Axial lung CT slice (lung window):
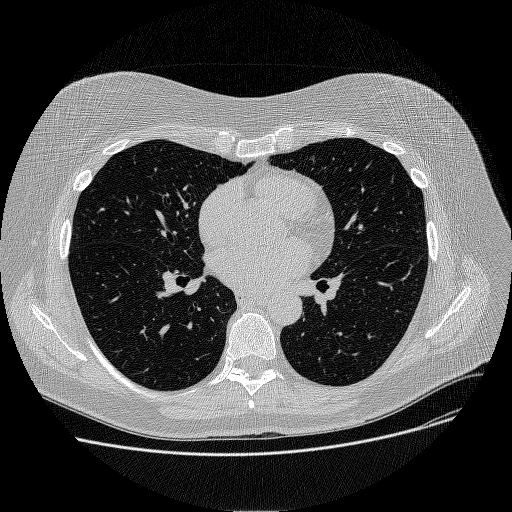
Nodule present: no